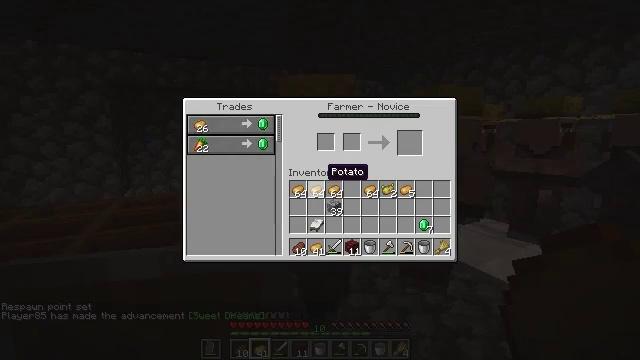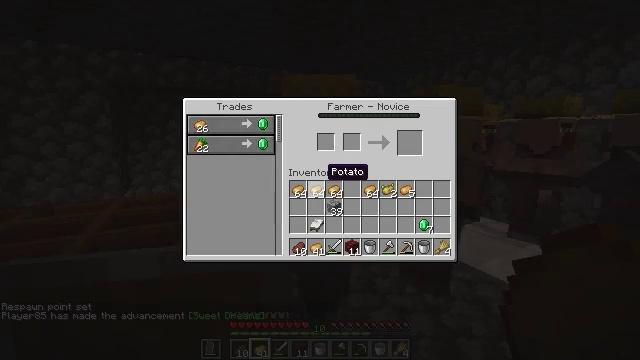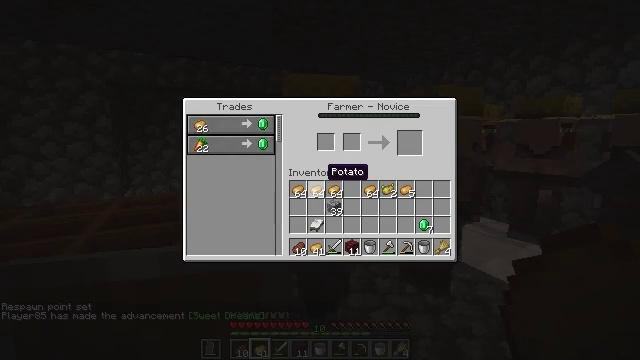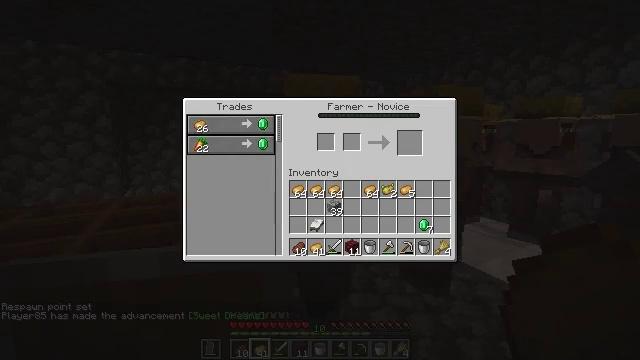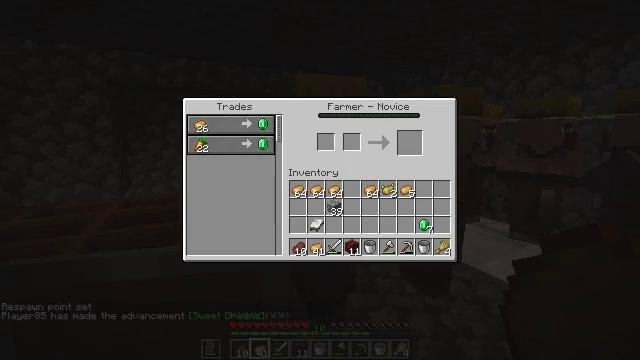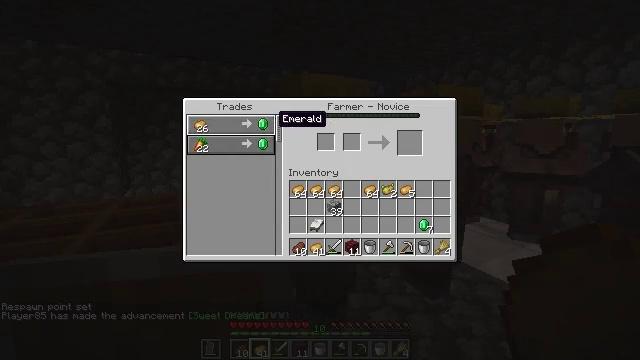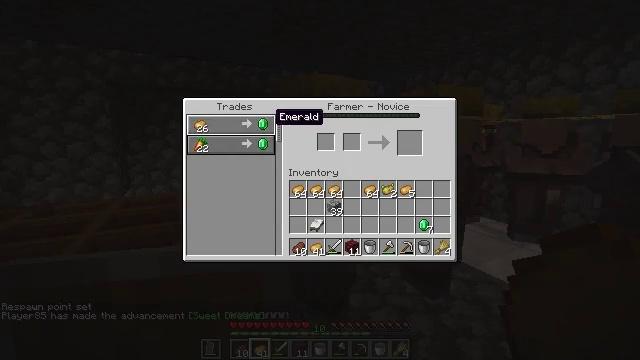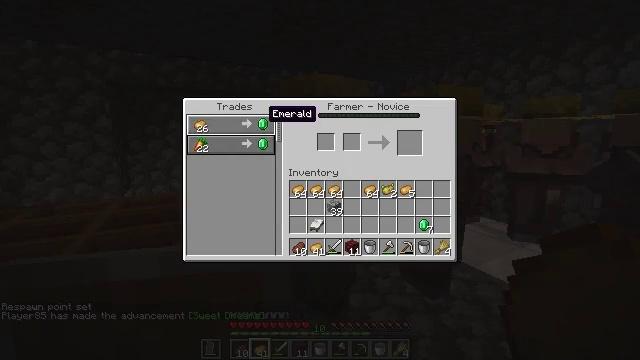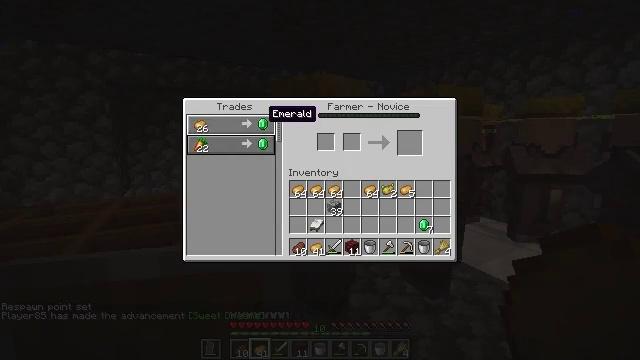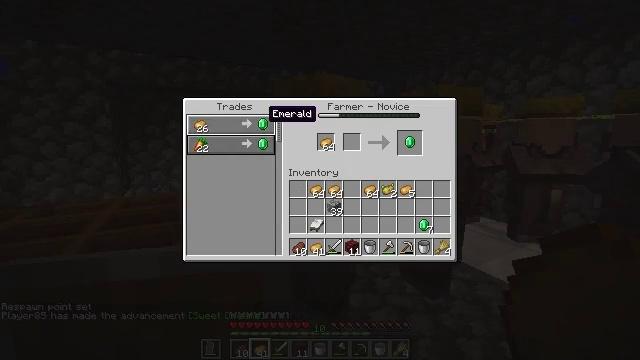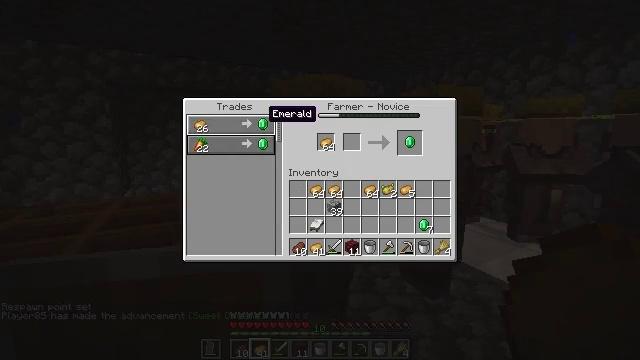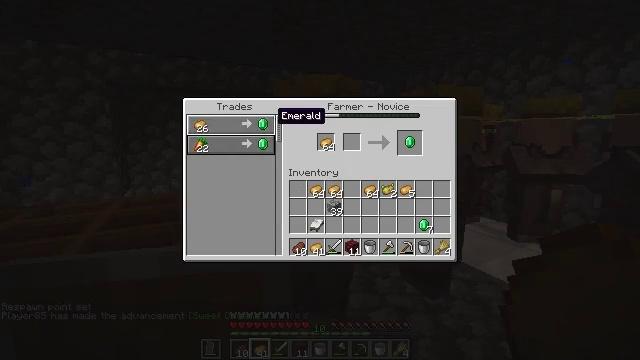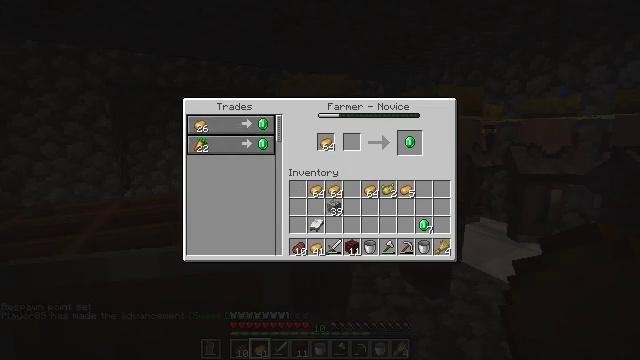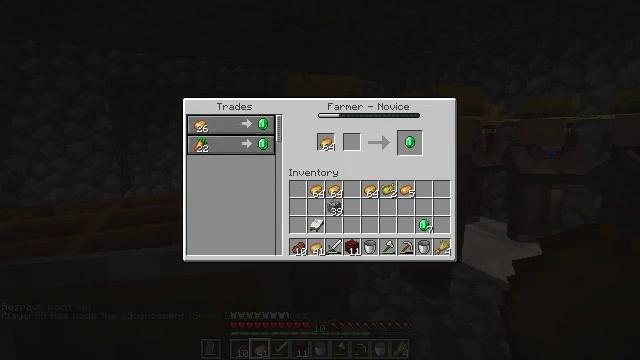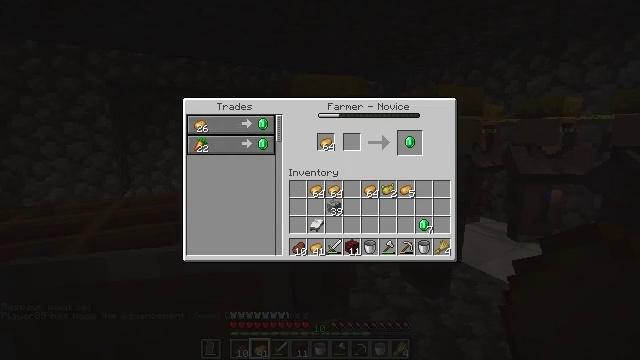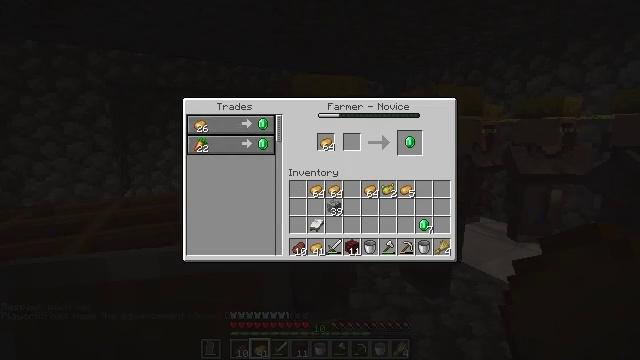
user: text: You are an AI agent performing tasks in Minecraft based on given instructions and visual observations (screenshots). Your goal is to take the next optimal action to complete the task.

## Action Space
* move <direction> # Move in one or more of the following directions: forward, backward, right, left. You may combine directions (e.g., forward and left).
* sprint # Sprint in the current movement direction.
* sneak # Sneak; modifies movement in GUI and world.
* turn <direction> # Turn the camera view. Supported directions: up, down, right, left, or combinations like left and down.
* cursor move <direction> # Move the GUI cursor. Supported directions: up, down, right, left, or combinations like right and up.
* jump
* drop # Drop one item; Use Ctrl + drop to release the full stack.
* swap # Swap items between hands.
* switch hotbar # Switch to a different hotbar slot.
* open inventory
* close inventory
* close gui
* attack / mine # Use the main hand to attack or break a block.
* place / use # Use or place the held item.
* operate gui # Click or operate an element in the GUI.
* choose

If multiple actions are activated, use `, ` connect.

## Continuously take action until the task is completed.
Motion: motion action
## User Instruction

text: Put necessary items in the crafting grid to craft an emerald.
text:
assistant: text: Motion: no_op
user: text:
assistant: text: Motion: no_op
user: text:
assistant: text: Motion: turn up
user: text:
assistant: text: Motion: sneak, turn left and up
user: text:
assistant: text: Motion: sneak, turn left and up
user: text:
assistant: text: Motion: sneak
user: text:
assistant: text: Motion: sneak, turn left
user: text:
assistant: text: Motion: sneak
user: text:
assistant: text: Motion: sneak, attack / mine
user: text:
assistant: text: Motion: sneak, attack / mine
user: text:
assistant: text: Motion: sneak, turn right
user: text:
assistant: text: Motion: sneak, turn right
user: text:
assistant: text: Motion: sneak, turn right and down
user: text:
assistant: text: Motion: sneak, turn right
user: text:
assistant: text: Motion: sneak, turn right
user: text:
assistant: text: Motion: sneak
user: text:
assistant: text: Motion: sneak, attack / mine
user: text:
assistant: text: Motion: sneak, attack / mine
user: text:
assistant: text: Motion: sneak
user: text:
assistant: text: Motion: sneak
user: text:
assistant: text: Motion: sneak, turn left and up
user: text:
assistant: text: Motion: sneak, turn left
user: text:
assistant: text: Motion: sneak